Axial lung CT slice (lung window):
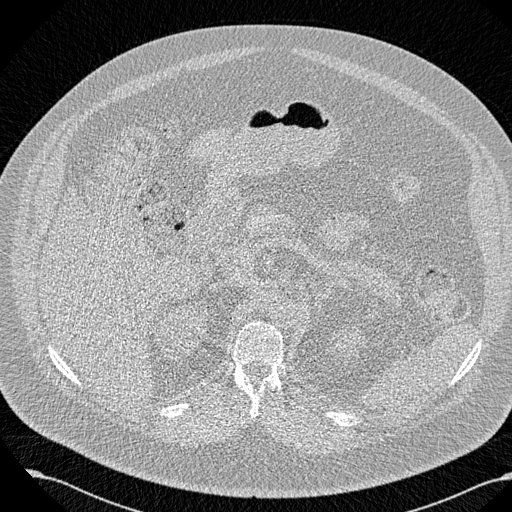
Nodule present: no